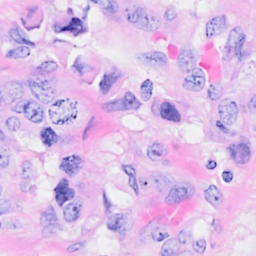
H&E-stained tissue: Breast